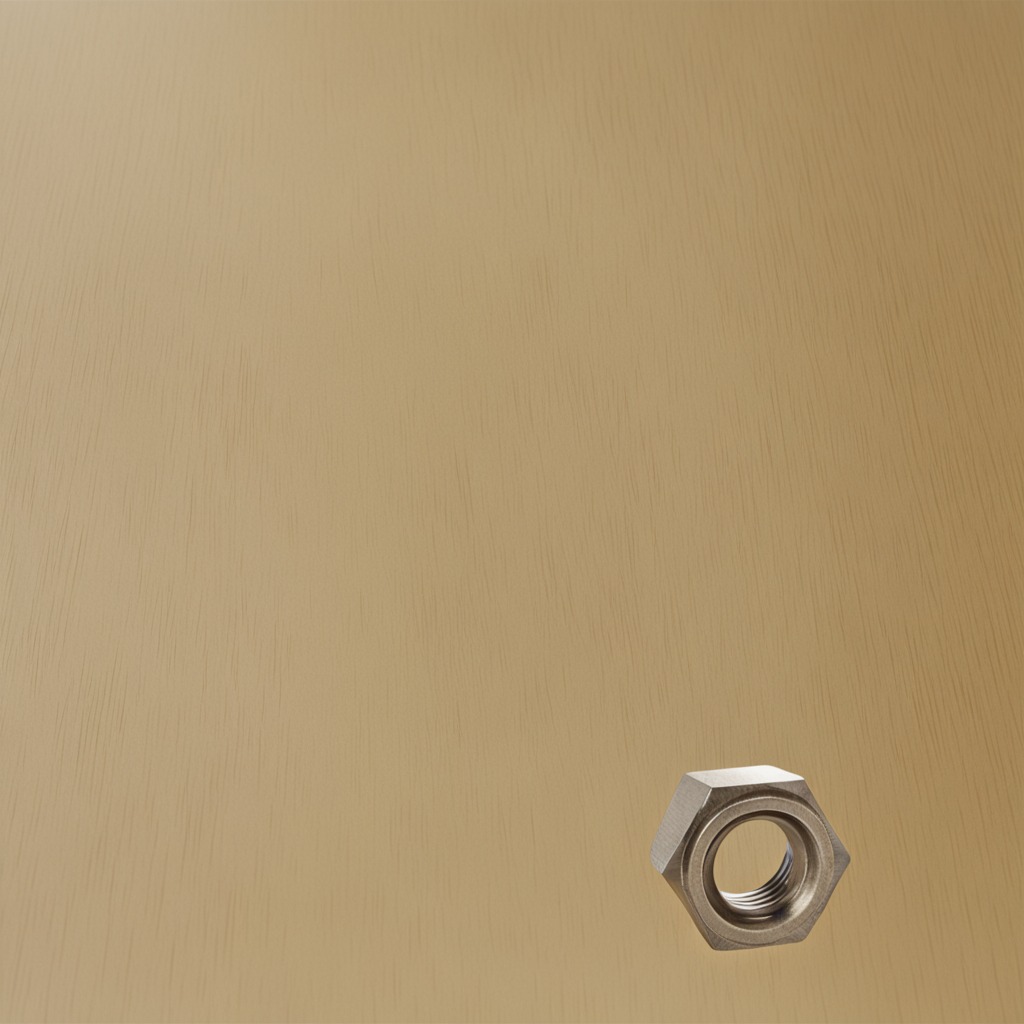
A metal nut lying on a plywood surface in a paint workshop lit by afternoon window light.